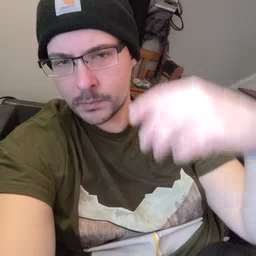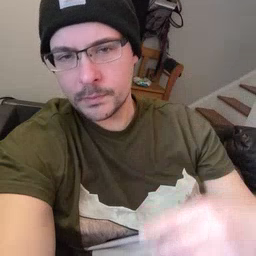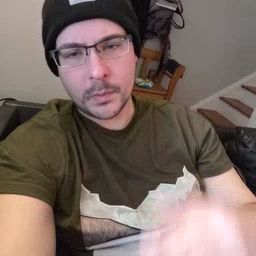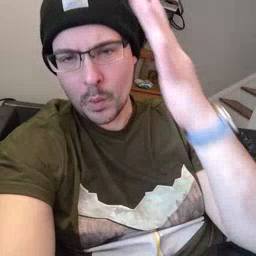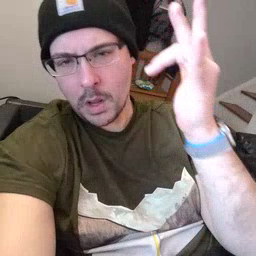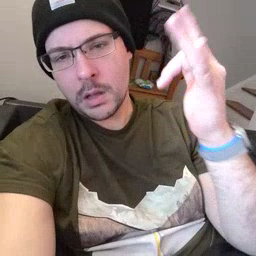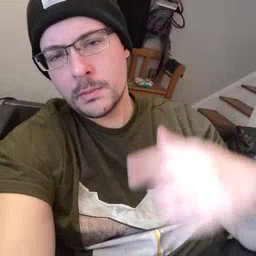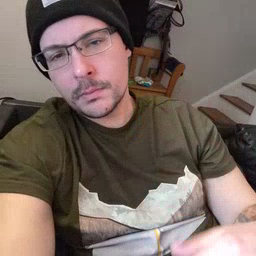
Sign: why